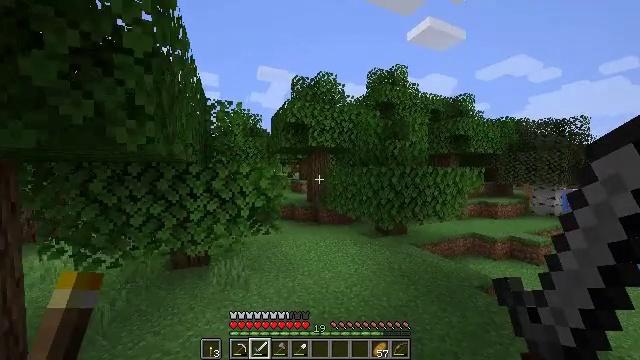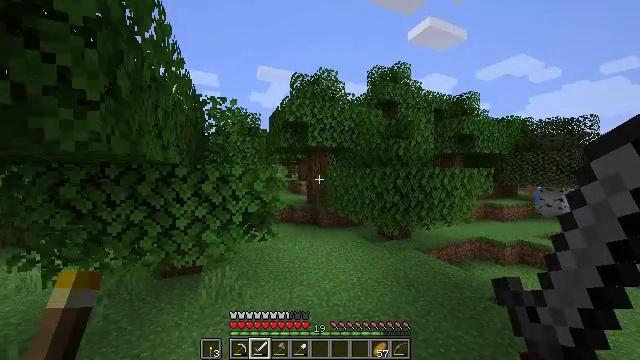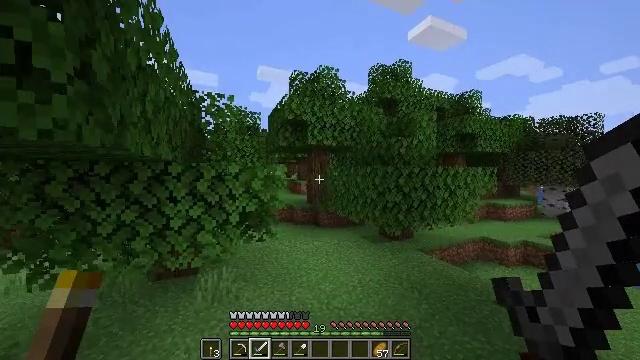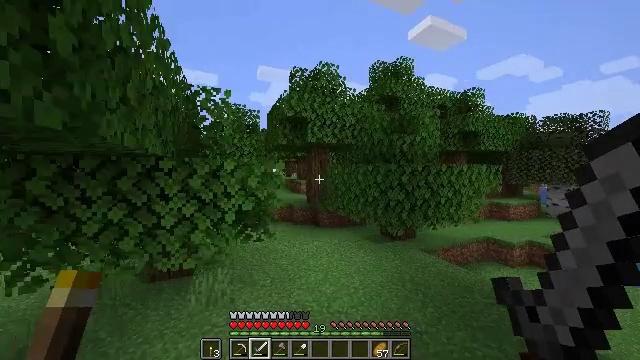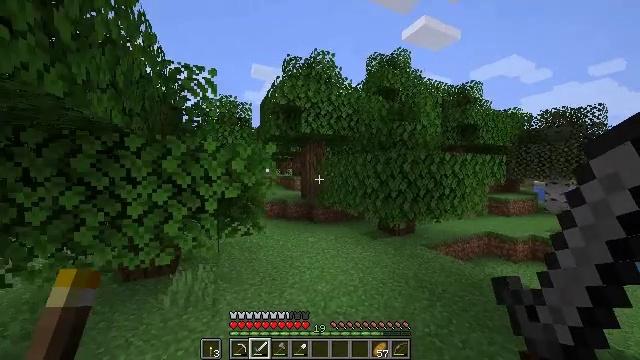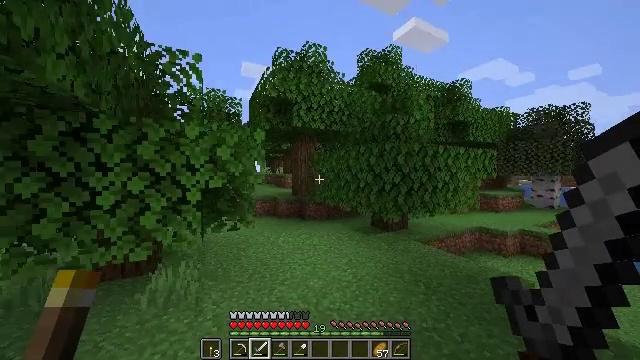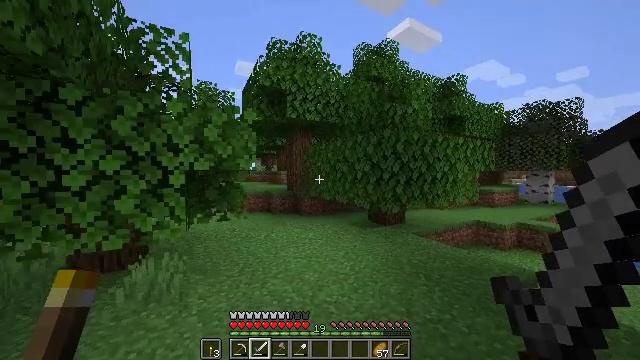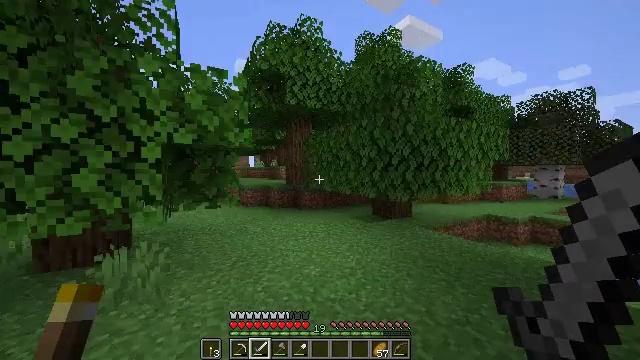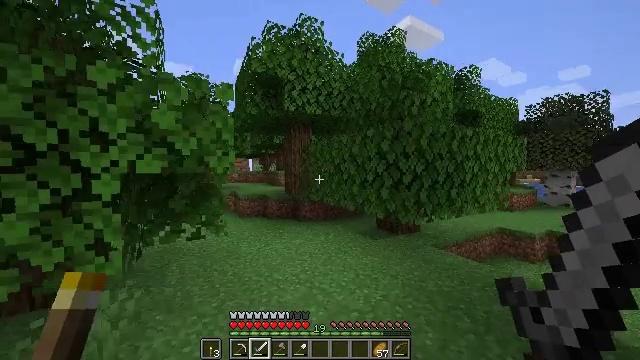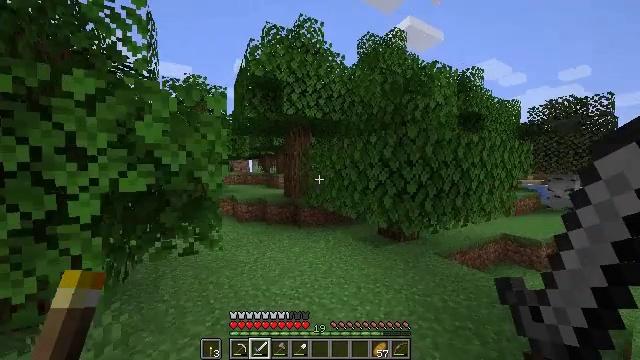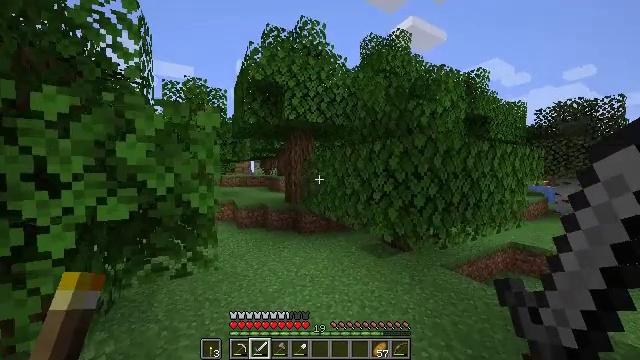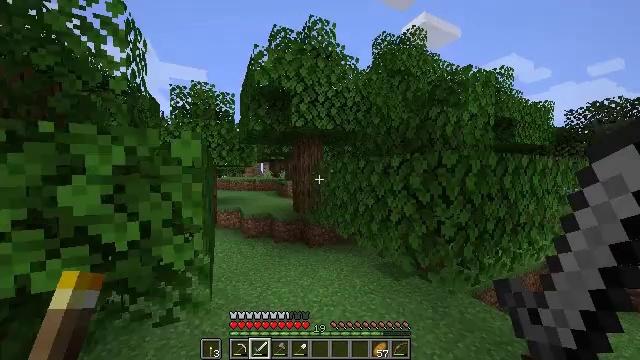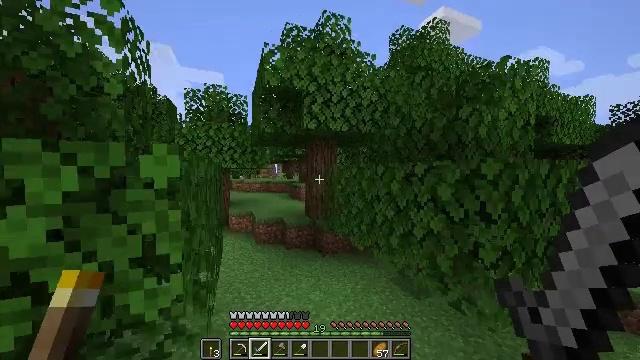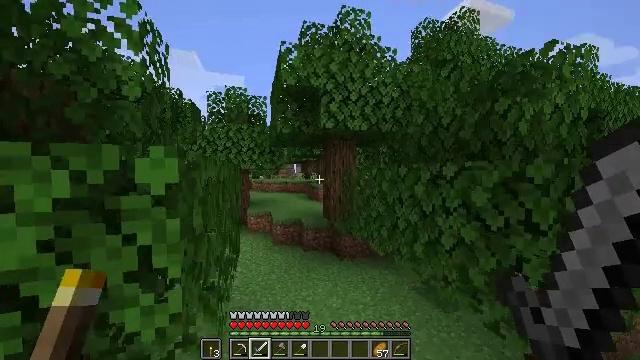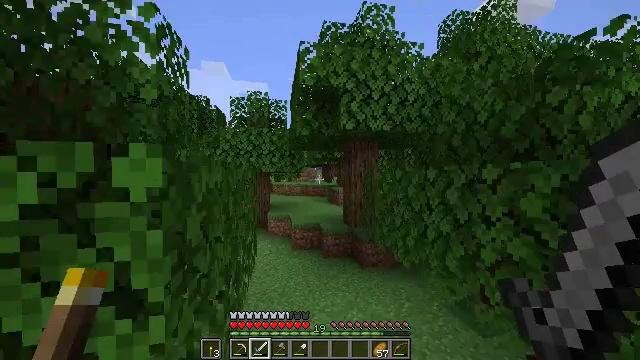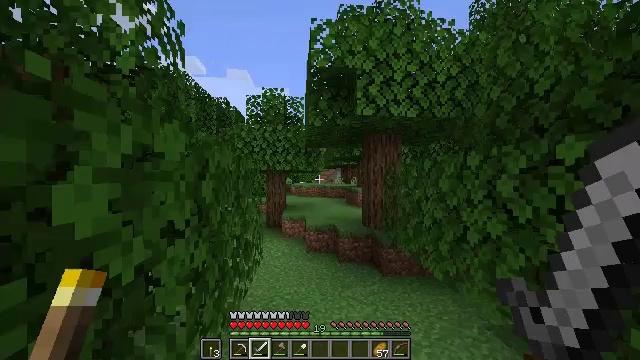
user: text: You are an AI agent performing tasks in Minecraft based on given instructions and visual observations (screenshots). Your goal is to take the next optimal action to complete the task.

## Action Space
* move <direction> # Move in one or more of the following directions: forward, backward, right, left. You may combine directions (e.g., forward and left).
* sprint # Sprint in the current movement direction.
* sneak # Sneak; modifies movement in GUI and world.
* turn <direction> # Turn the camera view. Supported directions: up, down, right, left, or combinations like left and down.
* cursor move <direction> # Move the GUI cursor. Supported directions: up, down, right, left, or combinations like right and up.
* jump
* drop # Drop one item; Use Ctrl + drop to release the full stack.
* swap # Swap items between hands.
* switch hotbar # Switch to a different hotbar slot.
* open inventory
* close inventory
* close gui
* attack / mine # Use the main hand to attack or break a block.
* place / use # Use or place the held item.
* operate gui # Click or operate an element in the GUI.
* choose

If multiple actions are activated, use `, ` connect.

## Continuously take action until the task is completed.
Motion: motion action
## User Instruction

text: Break the grass block.
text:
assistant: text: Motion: move forward, sprint, jump
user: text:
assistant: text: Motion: move forward, sprint, jump
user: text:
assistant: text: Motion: move forward, sprint, jump
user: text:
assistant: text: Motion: move forward, sprint, turn right, jump
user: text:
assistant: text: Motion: move forward, sprint, turn right, jump
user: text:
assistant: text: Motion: move forward, sprint, turn right, jump
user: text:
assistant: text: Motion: move forward, sprint, jump
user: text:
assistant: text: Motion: move forward, sprint, jump
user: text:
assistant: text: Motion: move forward, sprint, jump
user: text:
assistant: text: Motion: move forward, sprint, jump
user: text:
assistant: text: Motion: move forward, sprint, turn left, jump
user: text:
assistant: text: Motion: move forward, sprint, turn left, jump
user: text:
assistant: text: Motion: move forward, sprint, turn left, jump
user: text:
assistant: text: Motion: move forward, sprint, turn left, jump
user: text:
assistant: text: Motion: move forward, sprint, turn left, jump
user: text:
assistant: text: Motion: move forward, sprint, turn left
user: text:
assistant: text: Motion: move forward, sprint
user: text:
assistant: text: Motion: move forward, sprint
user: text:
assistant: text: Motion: move forward, sprint
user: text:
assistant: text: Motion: move forward, sprint
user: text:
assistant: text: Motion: move forward, sprint
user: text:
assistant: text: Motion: move forward, sprint
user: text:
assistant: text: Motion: move forward, sprint, turn right
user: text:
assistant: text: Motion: move forward, sprint, turn right
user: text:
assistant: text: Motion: move forward, sprint, turn right
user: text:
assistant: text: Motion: move forward, sprint
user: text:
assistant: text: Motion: move forward, sprint
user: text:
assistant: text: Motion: move forward, sprint
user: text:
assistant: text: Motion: move forward, sprint
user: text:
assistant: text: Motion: move forward, sprint, jump